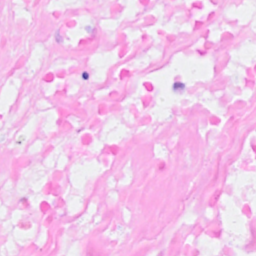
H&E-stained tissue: Breast